Question: I want to find the exact time elapsed between two dates with a condition that if any value is "0" its measurement units should disappear. for example if hours and minutes are o than the elapsed time should come like 1 day 40 seconds not like 1 day 0 hours 0 minutes 40 seconds.
'''
TimeSpan elapsed = completdDate.Subtract(insertdDate);
int daysEl= elapsed.Days;
int hrsEl= elapsed.Hours;
int minsEl = elapsed.Minutes;
int secEl = elapsed.Seconds;
string totalTime = string.Empty;
string days = string.Empty;
string hours = string.Empty;
string mins = string.Empty;
string secs = string.Empty;
if (daysEl == 0 )
days = days.Replace(daysEl.ToString() , "");
else
days = daysEl.ToString();
if (hrsEl==0)
hours = hours.Replace(hrsEl.ToString() , "");
else
hours = hrsEl.ToString();
if (minsEl == 0)
mins = mins.Replace(minsEl.ToString(), "");
else
mins = minsEl.ToString();
if (secEl == 0)
secs = secs.Replace(secEl.ToString(), "");
else
secs = secEl.ToString();
totalTime = days + "days"
+ hours + "hours"
+ mins + "minutes"
+ secs + "seconds";
'''
********************************Output*****************************

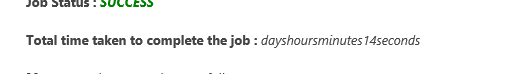
Answer: You can get rid of the intermediate strings and if statements:
'''
totalTime =
(daysEl == 0 ? "" : (daysEl + " days "))
+ (hoursEl == 0 ? "" : (hoursEl + " hours "))
+ (minsEl == 0 ? "" : (minsEl + " minutes "))
+ (secsEl == 0 ? "" : (secsEl + " seconds "));
'''